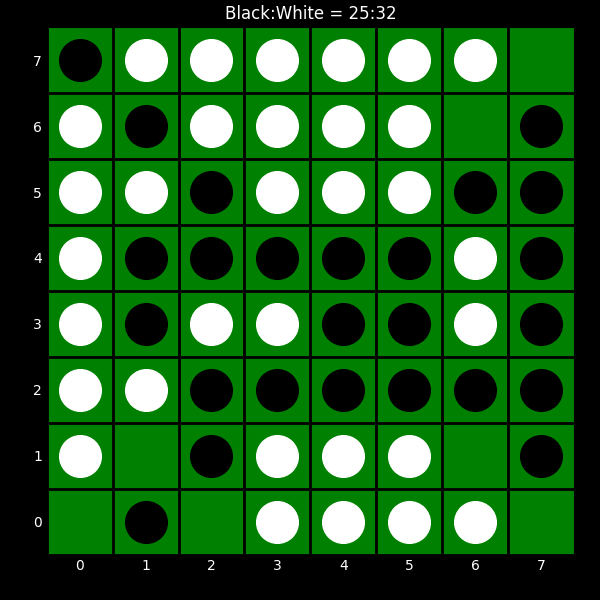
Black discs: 25
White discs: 32